Question: I am creating this sort of first person shooter game for the iPhone 6 Plus, but when I introduce any lights to the scene, the frame rate goes from an already barely acceptable 12fps to an absolutely unplayable 2fps. Also, introducing a particle system with more than ten particles in it takes the frame rate to 9fps. I have already made it so that it adds all the walls and doors to a map node, and then flattens it using flattenedClone and adds that. I am unsure what else I can do without switching to Metal. But I am also wondering about this because if SceneKit were so slow, why would it even exist?

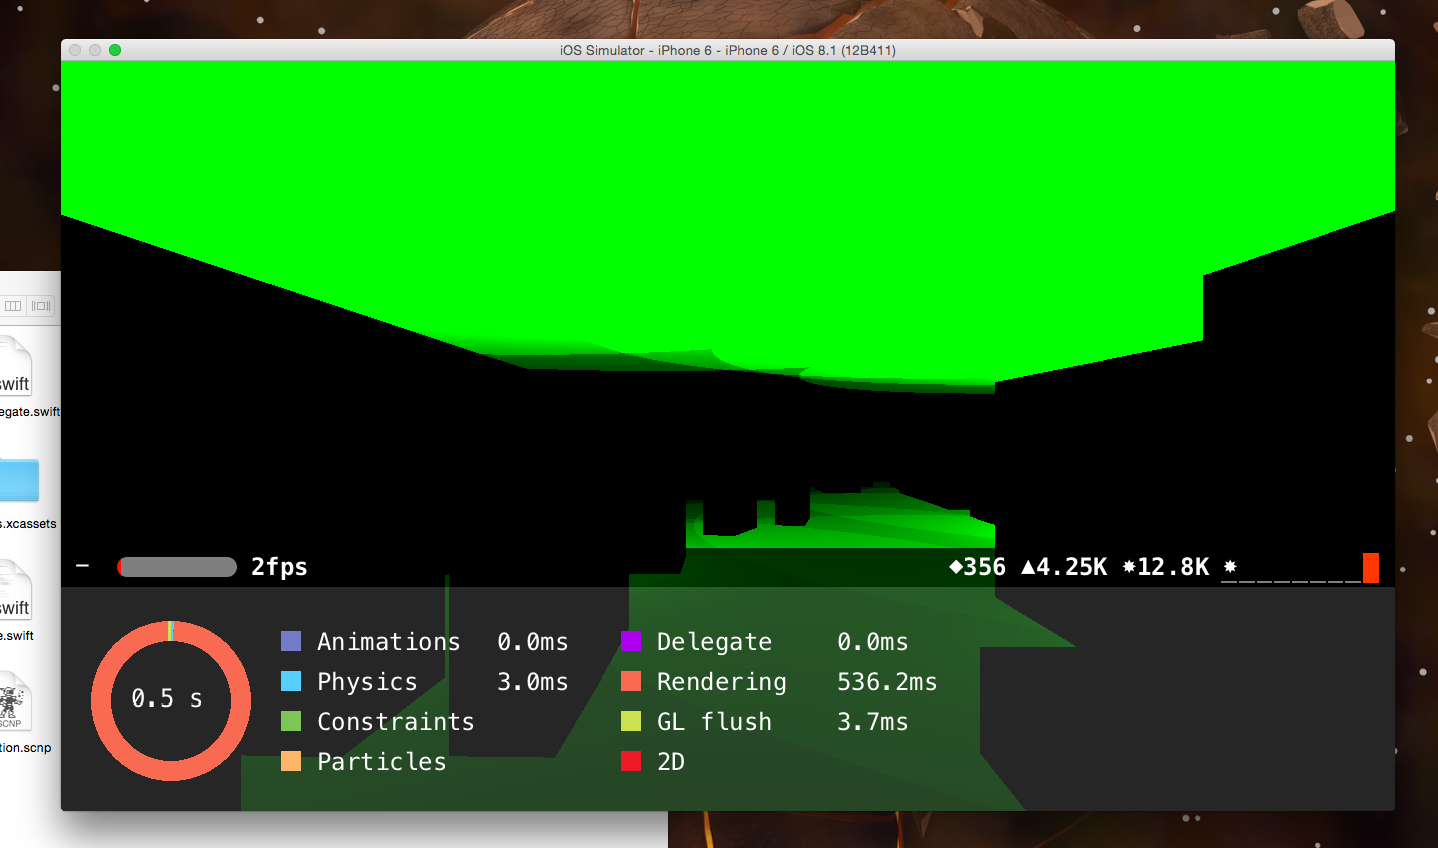
Answer: Problem solved: get a developer licence!